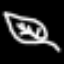
Label: leaf